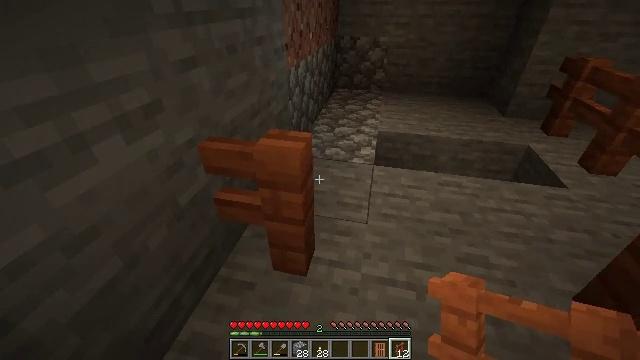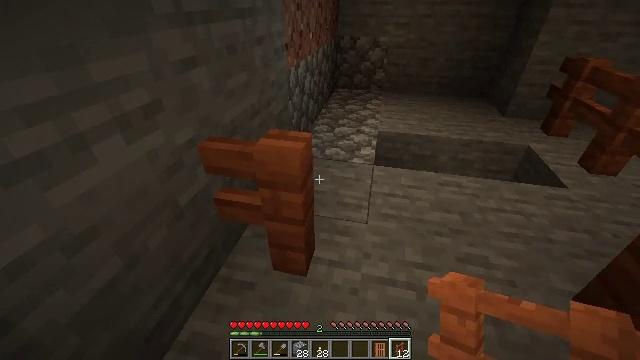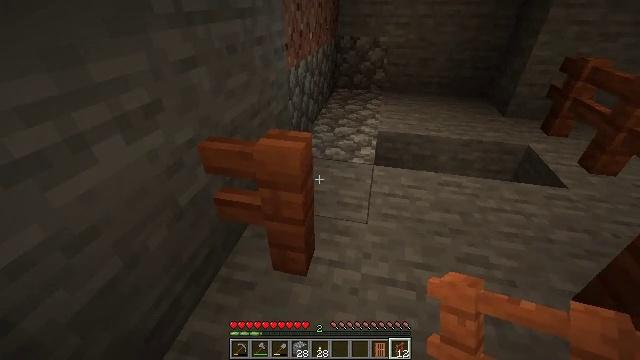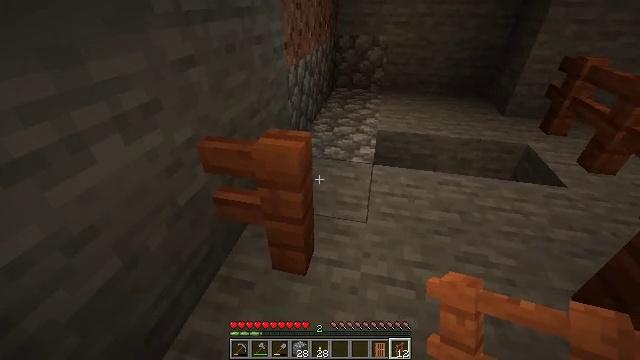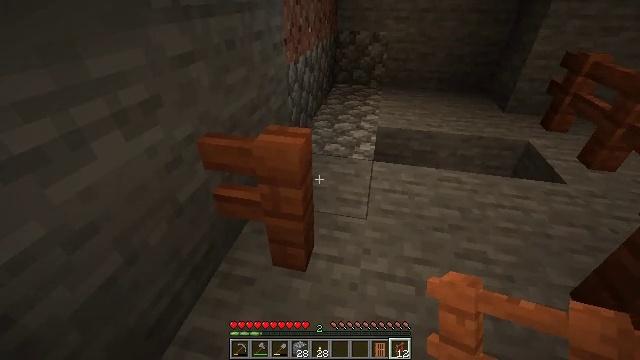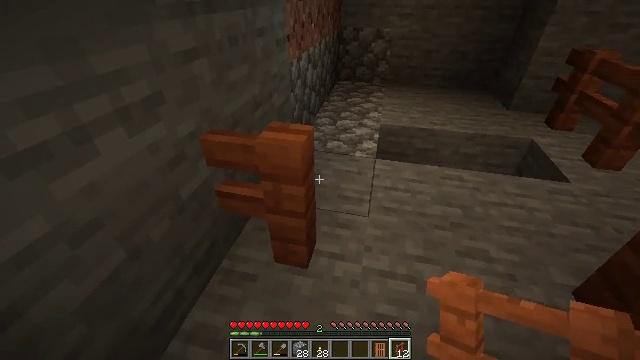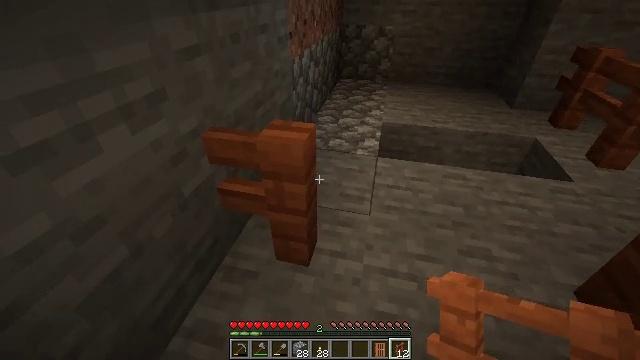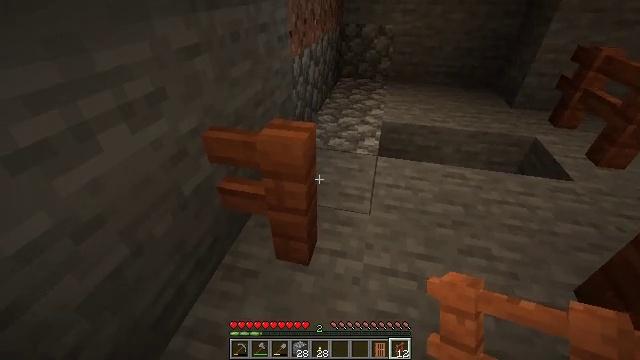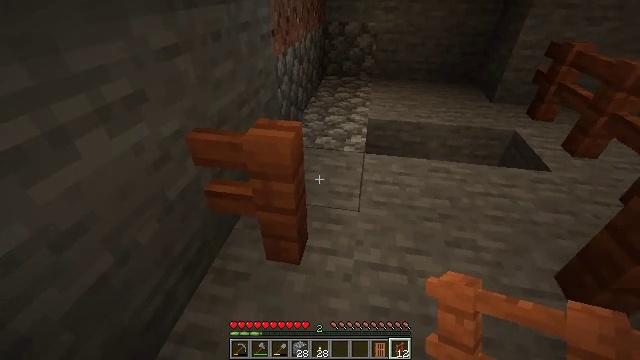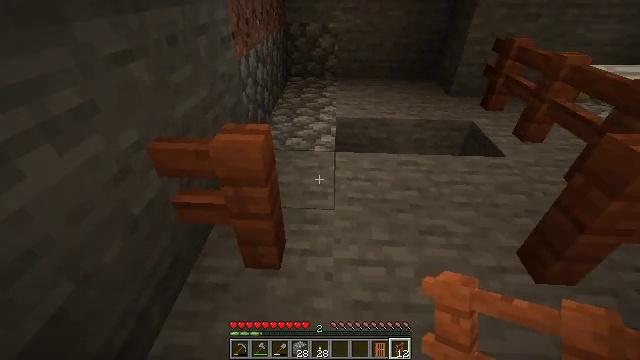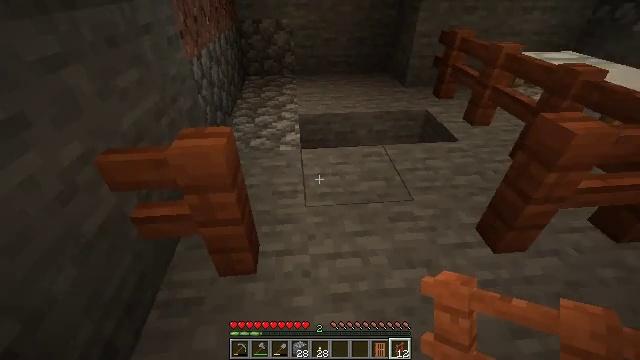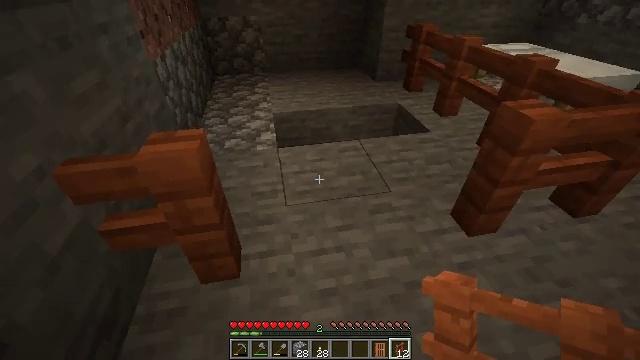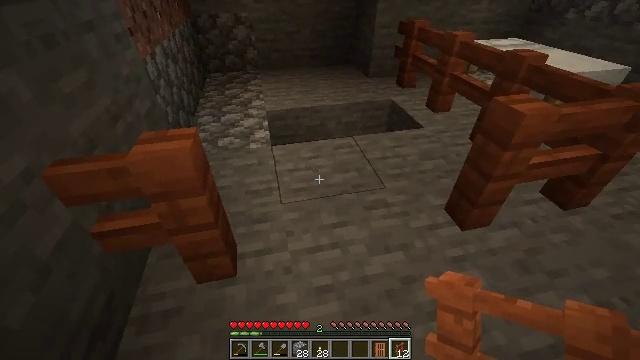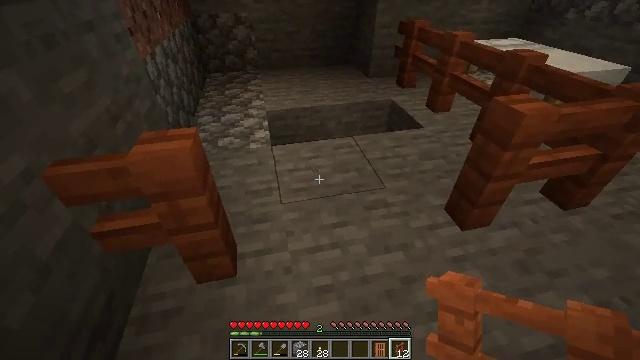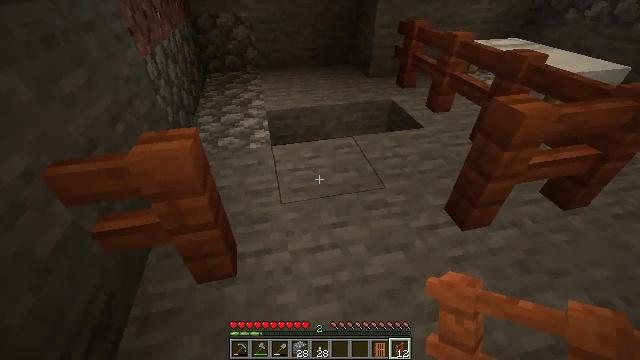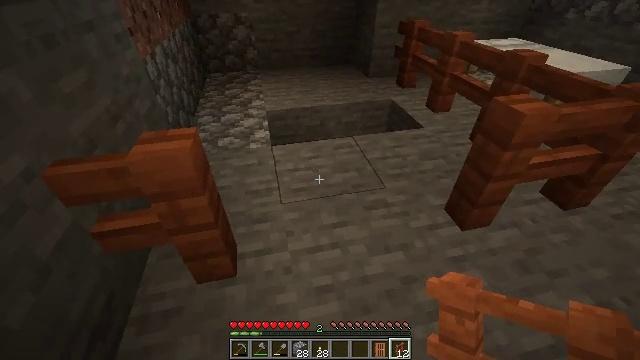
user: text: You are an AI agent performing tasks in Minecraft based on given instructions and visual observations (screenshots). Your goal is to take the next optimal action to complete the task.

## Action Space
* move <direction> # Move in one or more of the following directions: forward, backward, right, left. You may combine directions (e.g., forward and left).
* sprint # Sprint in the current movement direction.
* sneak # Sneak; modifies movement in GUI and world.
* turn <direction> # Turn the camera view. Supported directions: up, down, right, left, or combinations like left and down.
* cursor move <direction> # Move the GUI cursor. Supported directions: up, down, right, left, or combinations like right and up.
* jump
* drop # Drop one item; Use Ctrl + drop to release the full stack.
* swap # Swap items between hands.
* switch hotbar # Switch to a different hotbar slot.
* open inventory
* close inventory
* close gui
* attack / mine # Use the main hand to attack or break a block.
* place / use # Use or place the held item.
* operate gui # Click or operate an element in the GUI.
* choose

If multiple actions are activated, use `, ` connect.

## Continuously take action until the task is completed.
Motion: motion action
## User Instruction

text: Combine acacia wood and sticks to craft an acacia fence gate.
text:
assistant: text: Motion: no_op
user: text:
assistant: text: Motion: no_op
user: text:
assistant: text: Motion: no_op
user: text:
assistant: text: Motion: no_op
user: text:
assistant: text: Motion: no_op
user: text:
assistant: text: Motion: no_op
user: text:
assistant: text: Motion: no_op
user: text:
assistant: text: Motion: turn right
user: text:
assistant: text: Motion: turn right
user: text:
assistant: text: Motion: turn right
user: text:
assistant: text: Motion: turn right
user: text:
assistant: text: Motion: turn right
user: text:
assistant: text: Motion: no_op
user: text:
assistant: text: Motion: no_op
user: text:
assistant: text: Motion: no_op
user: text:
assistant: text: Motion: turn right
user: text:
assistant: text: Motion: turn right
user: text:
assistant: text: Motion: turn right
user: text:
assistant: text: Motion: turn right
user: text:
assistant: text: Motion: turn right
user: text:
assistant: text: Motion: turn right
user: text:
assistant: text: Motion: turn right
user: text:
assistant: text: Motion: turn right and down
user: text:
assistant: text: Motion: no_op
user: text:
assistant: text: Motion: no_op
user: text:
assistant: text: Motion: no_op
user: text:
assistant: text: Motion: no_op
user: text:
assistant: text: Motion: turn right
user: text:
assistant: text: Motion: move forward, turn right and up
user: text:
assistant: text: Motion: move forward, turn right and up